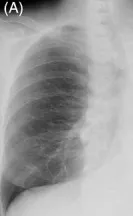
(A) Chest x-ray demonstrated complete atelectasis of the left lung and mediastinal deviation to the left.
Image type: radiology (x_ray)